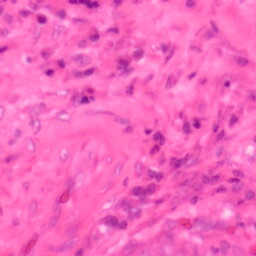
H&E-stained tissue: Colon